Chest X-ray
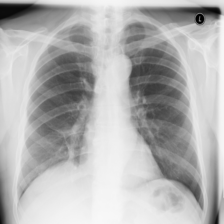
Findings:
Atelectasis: negative
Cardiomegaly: negative
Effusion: negative
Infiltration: negative
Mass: negative
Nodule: negative
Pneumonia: negative
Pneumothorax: negative
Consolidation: negative
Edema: negative
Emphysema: negative
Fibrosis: negative
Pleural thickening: negative
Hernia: negative